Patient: sex M, age 45
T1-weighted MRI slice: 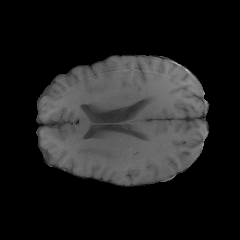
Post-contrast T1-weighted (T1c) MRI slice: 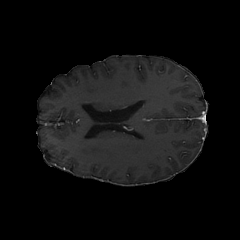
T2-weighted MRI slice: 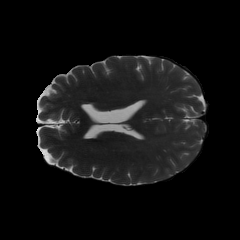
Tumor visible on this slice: no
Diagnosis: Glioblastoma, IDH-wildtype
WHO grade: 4